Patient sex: M
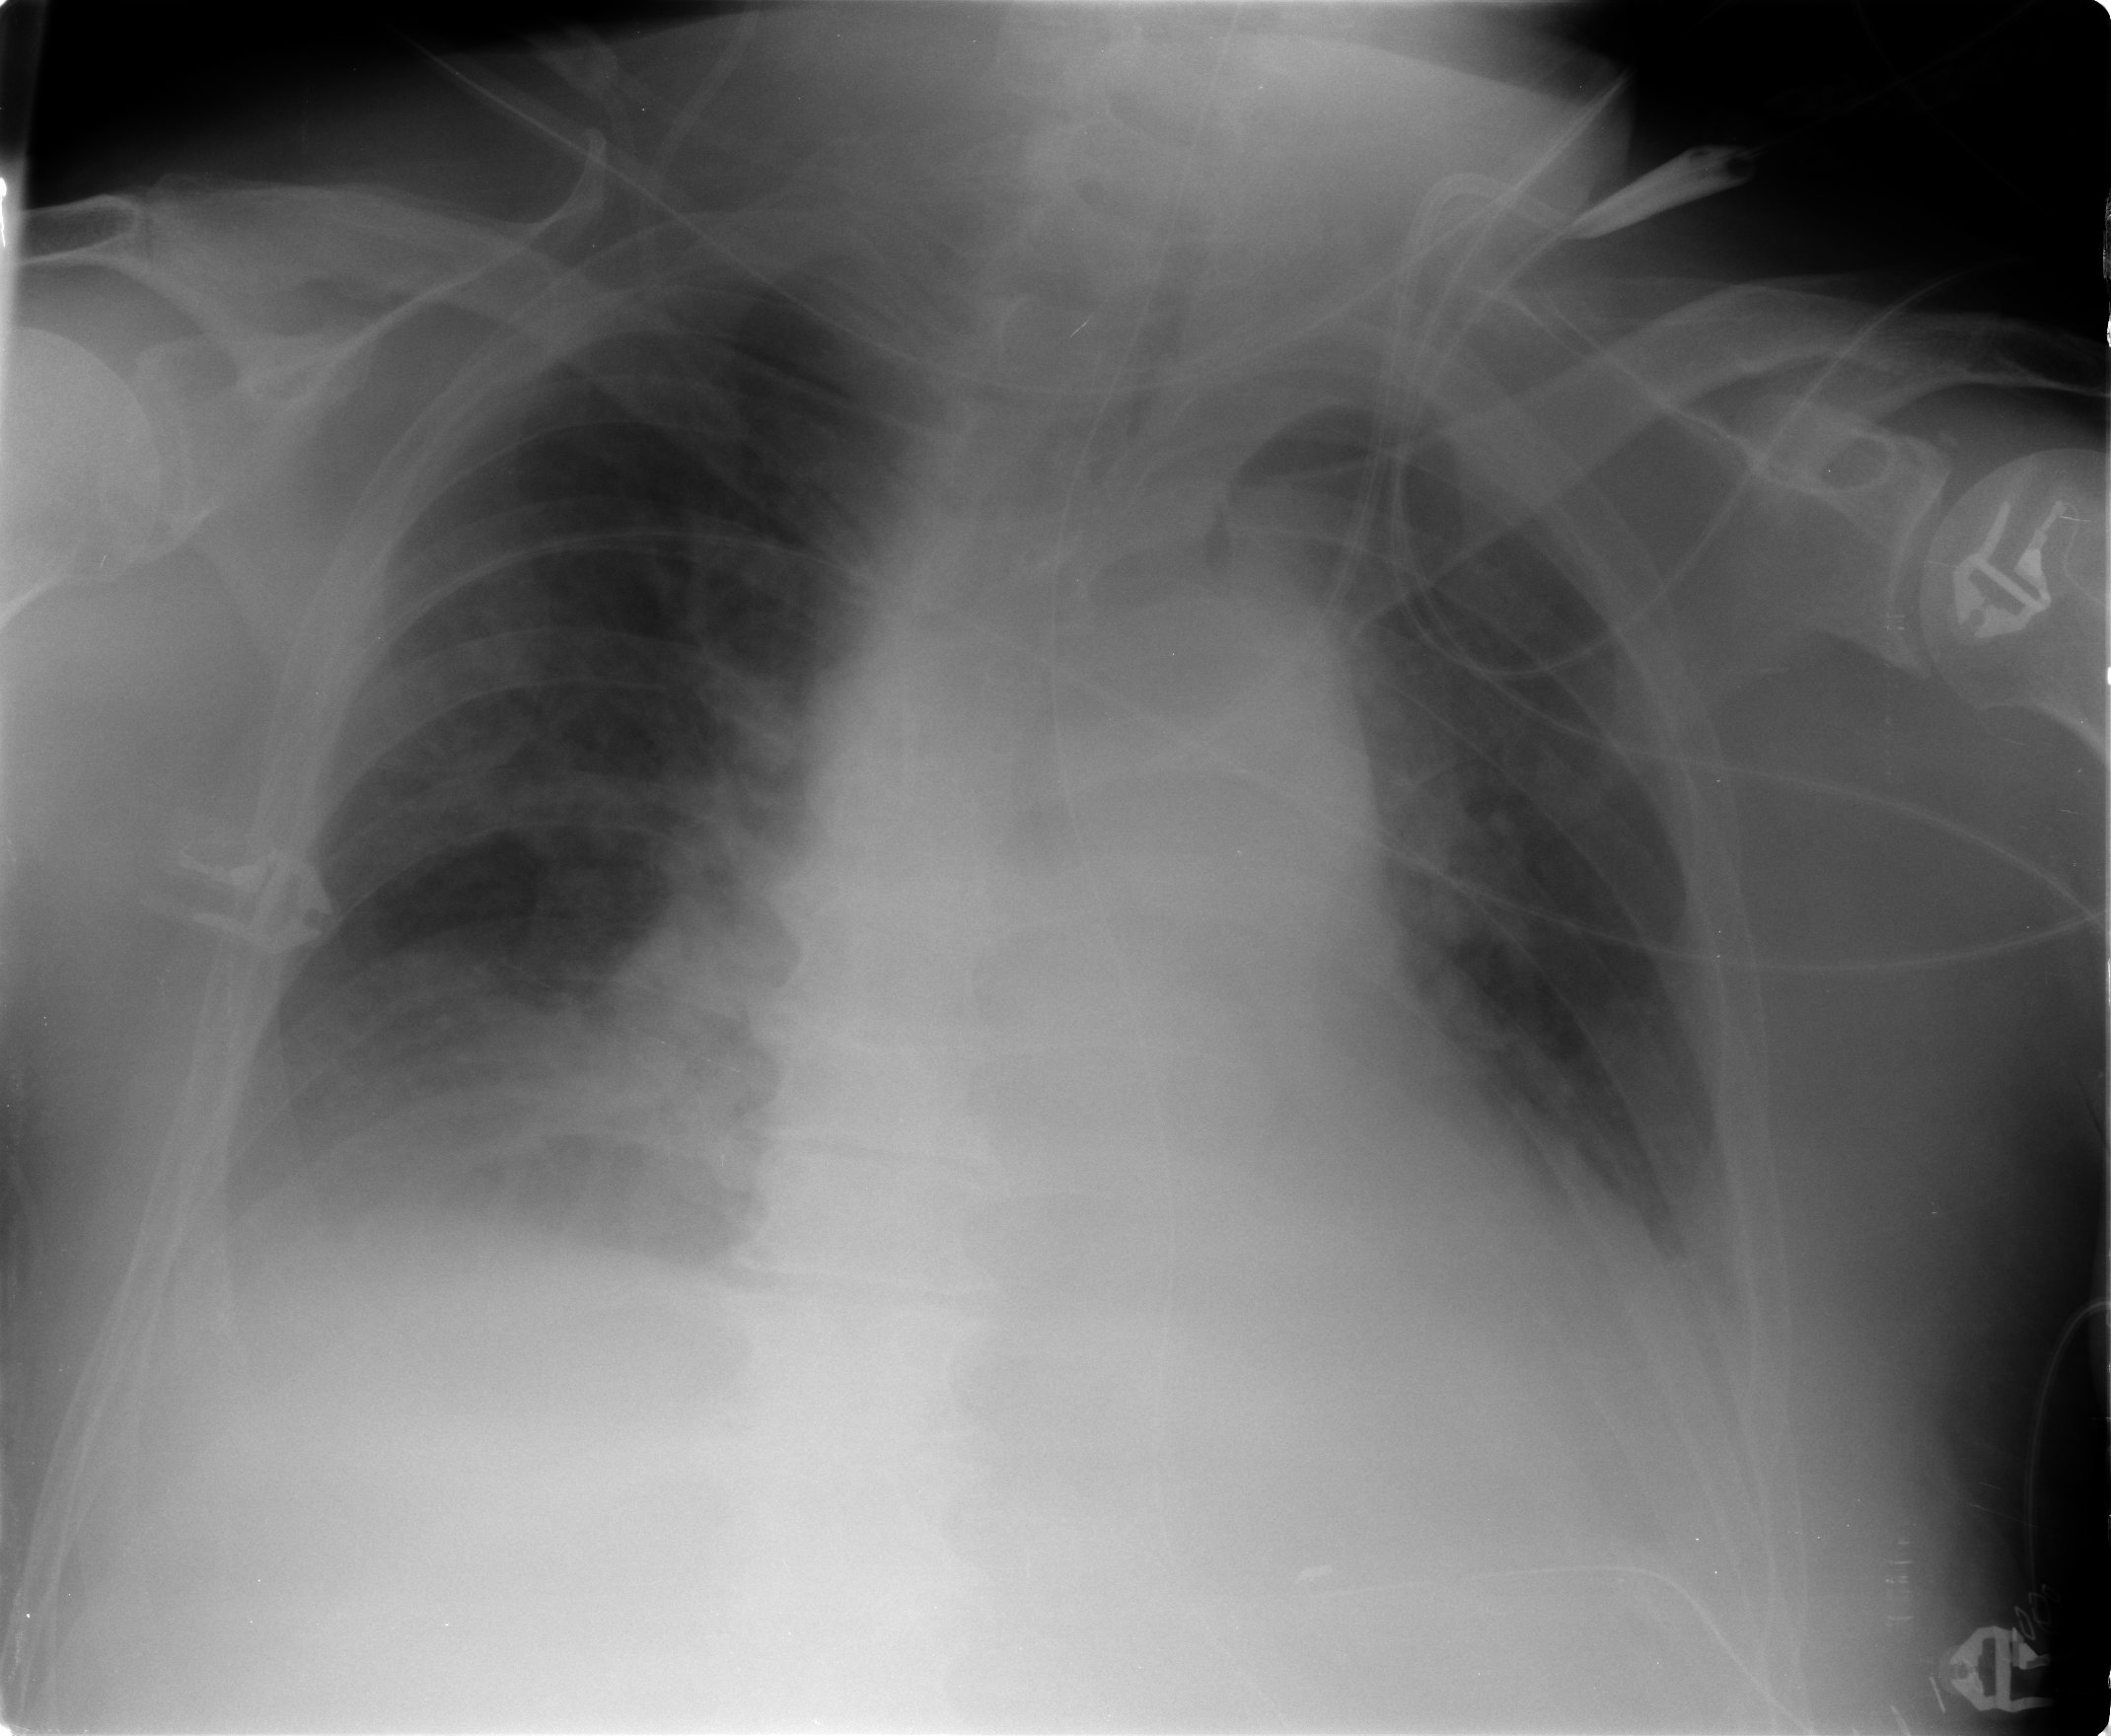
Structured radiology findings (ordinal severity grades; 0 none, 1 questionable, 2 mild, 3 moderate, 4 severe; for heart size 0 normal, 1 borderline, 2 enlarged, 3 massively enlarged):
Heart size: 2
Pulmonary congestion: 2
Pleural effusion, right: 2
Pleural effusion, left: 1
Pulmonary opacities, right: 2
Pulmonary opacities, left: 0
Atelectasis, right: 2
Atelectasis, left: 2